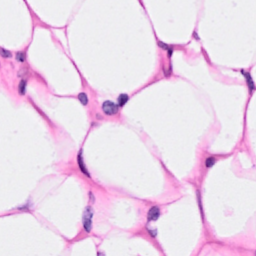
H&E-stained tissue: Breast